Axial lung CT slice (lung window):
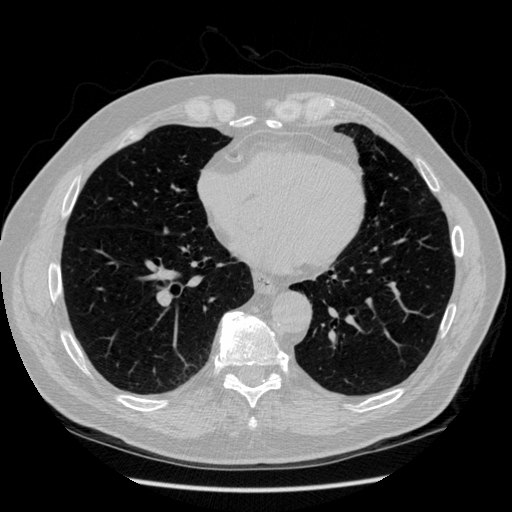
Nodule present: no